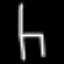
Label: chair